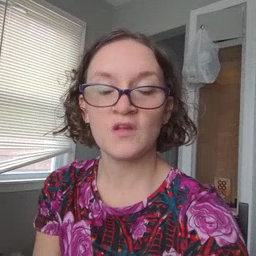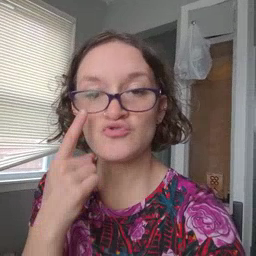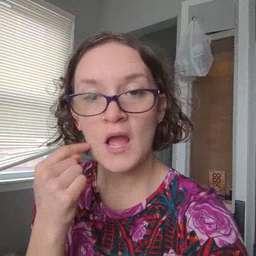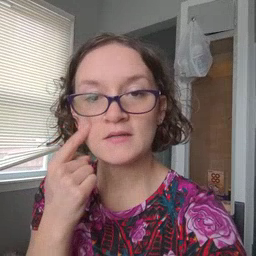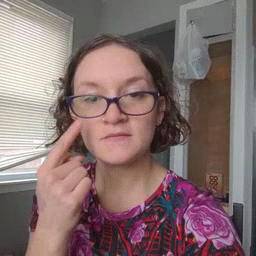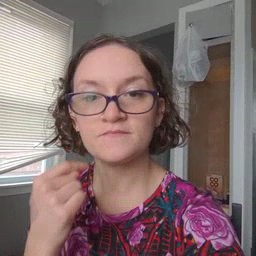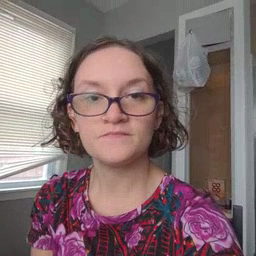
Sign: cry